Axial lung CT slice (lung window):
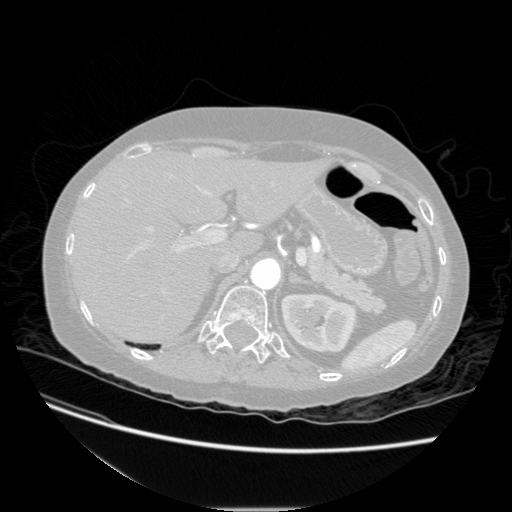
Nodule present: no